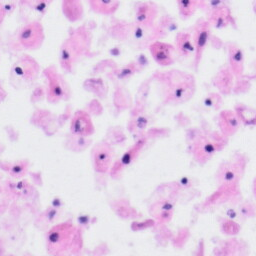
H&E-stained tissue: Tonsil